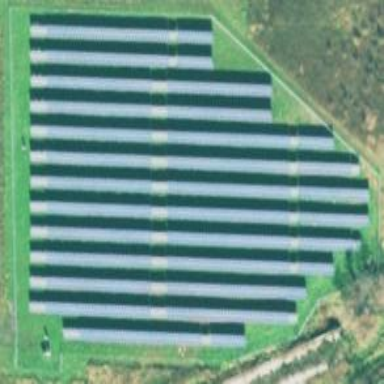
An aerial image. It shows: Solar photovoltaic power plant enclosed by fence. It generates electricity using photovoltaic panels.